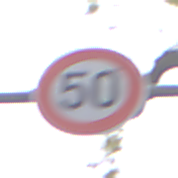
Verkehrszeichen: Geschwindigkeit50
Umgebung: Outdoor, Nature
Tageszeit: Midday
Wetter: Overcast
Licht: Natural
Jahreszeit: Autumn
Kontrast: LowContrast